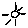
Label: sun